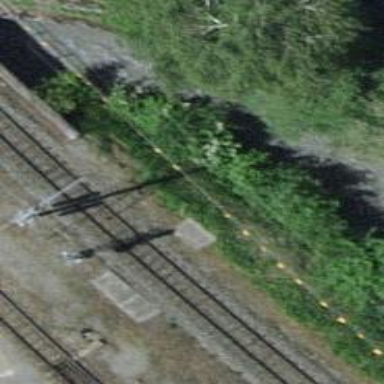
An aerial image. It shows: Railway signal.